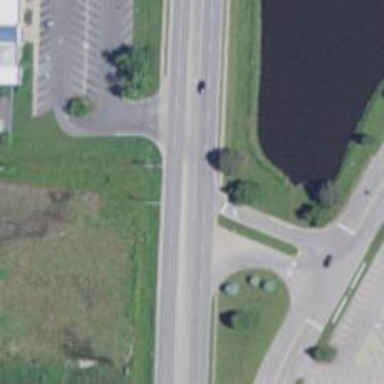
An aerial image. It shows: Secondary road.